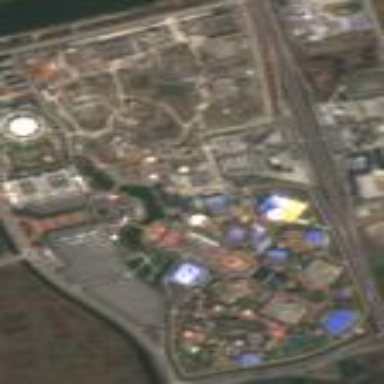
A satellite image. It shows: Theme park.